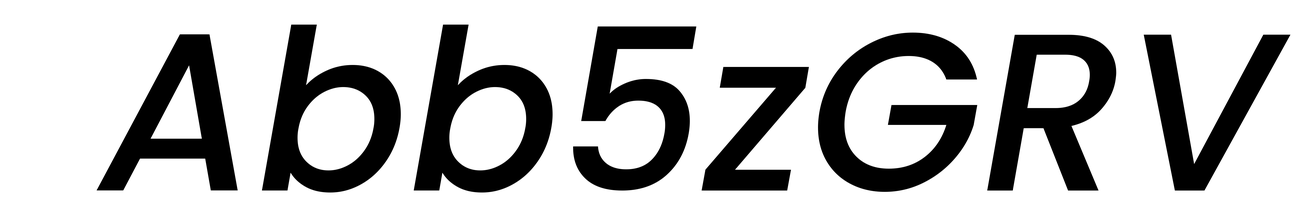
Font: Poppins-MediumItalic